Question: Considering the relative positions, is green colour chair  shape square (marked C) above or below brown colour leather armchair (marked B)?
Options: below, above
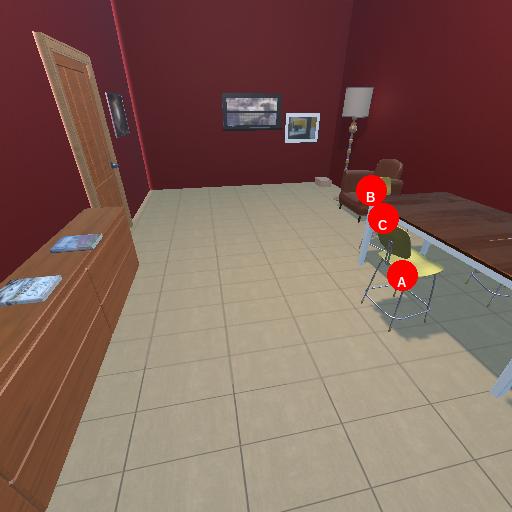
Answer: below